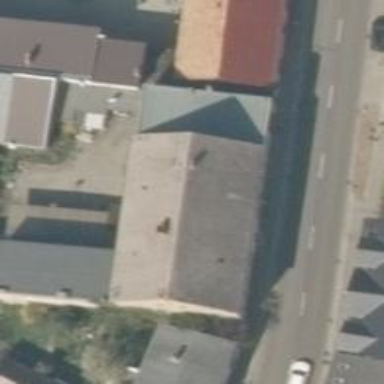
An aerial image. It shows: Restaurant.